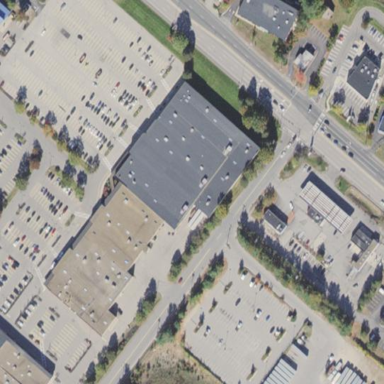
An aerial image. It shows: Building.